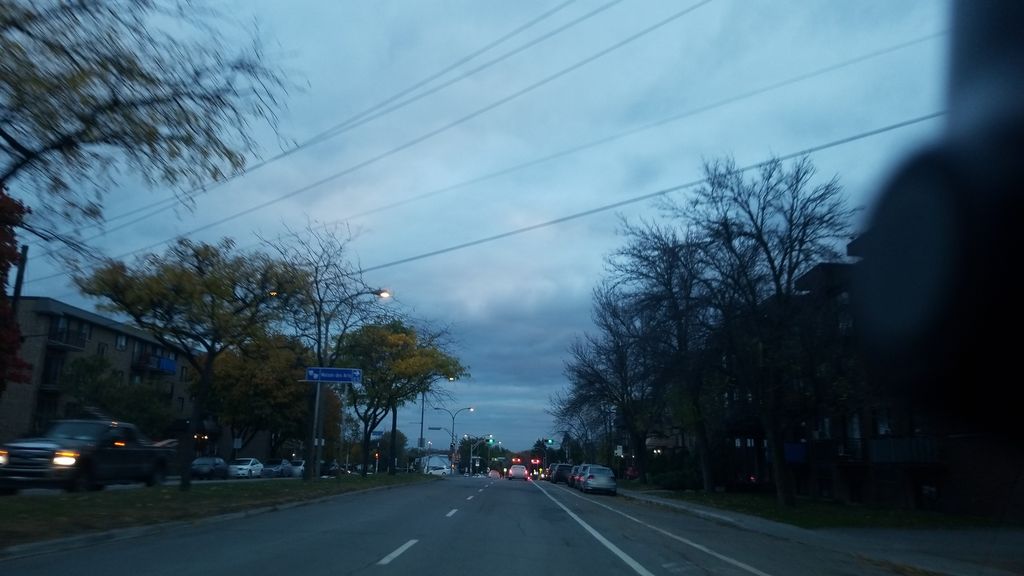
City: montreal